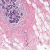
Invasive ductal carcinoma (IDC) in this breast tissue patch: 0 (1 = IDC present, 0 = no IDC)